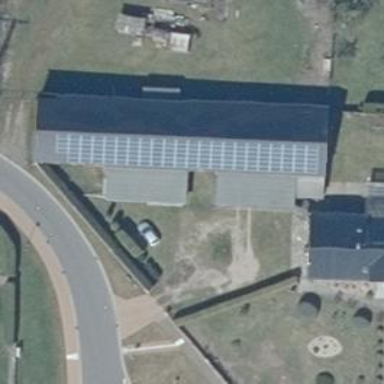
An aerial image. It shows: Solar photovoltaic panel generating electricity through small installation.